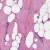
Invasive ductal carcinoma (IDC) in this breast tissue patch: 1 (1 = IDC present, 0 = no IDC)